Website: walmart
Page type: account-selection
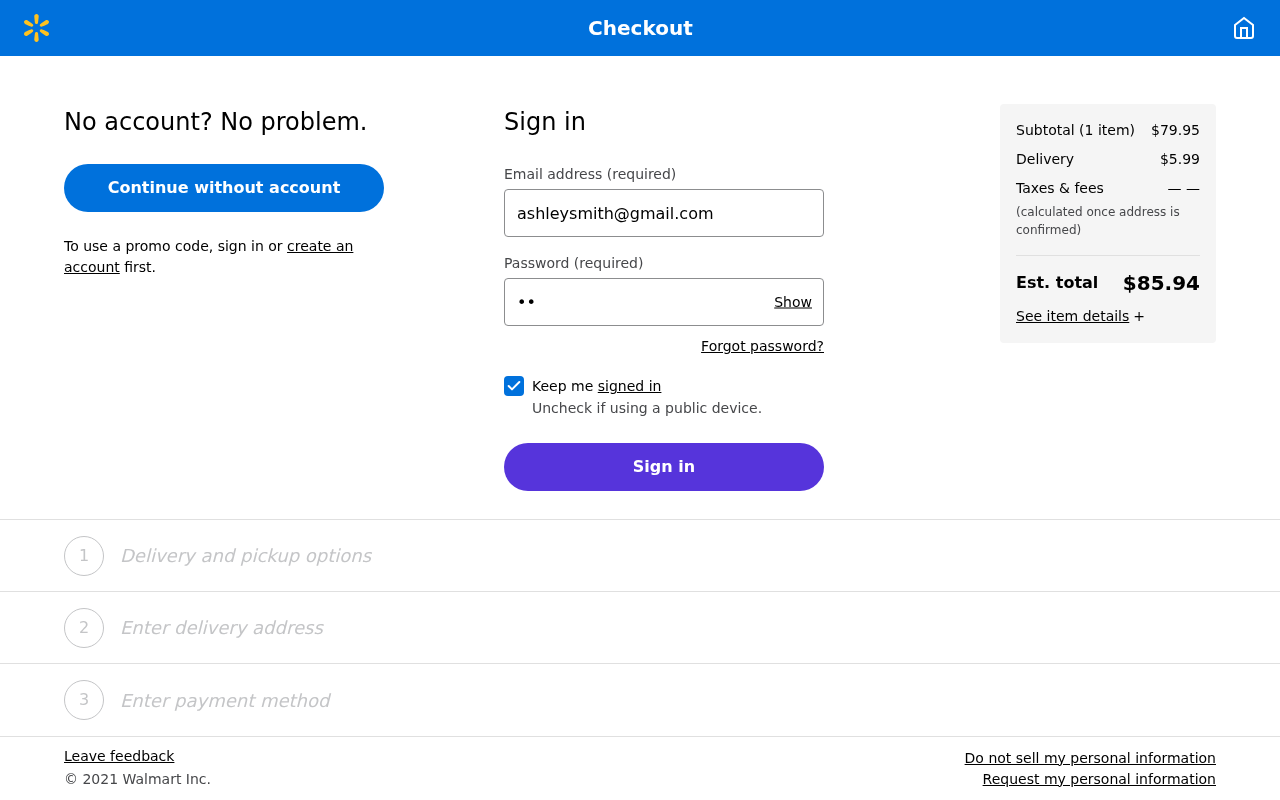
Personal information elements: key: PII_EMAIL
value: ashleysmith@gmail.com
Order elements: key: ORDER_NUM_ITEMS
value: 1
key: ORDER_SUBTOTAL
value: $79.95
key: ORDER_SHIPPING_COST
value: $5.99
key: ORDER_TOTAL
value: $85.94